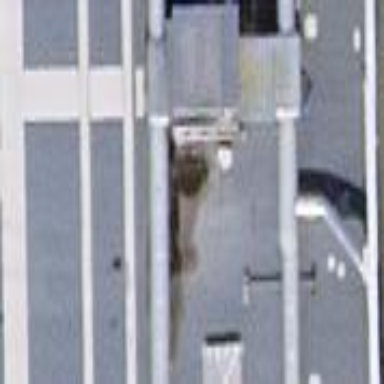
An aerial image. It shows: Building.